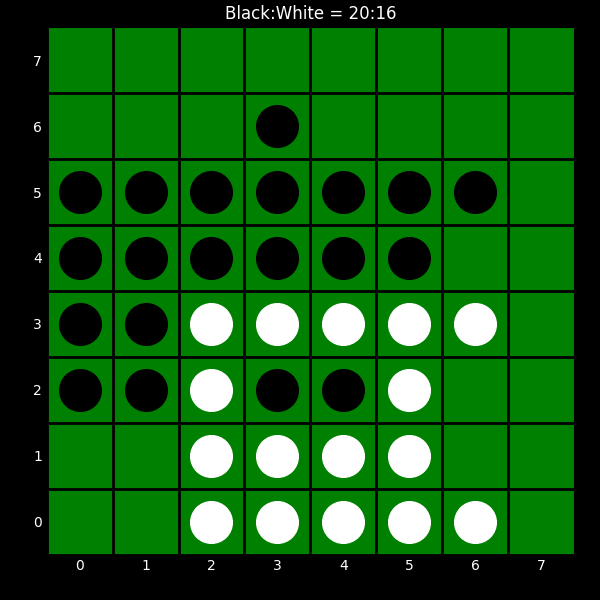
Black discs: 20
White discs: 16